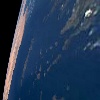
Label: water